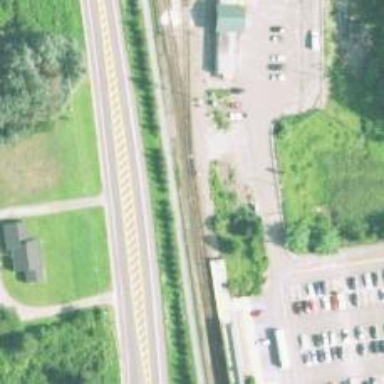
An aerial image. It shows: Railway track.